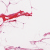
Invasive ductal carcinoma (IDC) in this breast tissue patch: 0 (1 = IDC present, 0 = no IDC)